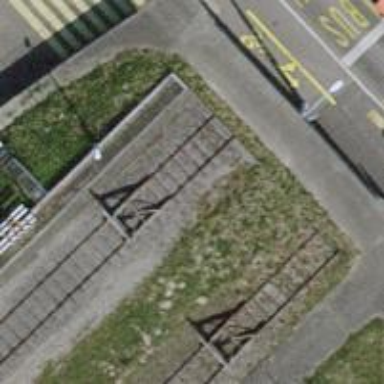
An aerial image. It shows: Railway buffer stop.